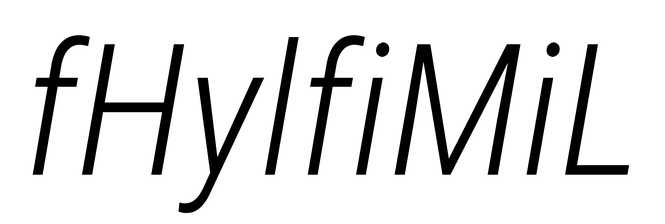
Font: Roboto-Italic_Condensed_Light_Italic